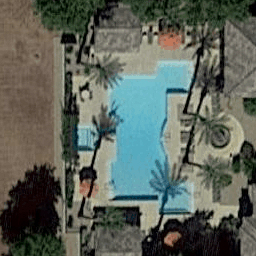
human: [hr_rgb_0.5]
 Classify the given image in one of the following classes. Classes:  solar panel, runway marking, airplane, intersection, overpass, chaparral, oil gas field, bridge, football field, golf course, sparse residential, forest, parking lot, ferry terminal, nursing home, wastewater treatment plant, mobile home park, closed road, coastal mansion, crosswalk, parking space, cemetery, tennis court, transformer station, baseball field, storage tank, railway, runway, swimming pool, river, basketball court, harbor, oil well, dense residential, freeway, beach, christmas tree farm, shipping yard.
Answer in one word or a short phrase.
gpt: swimming pool